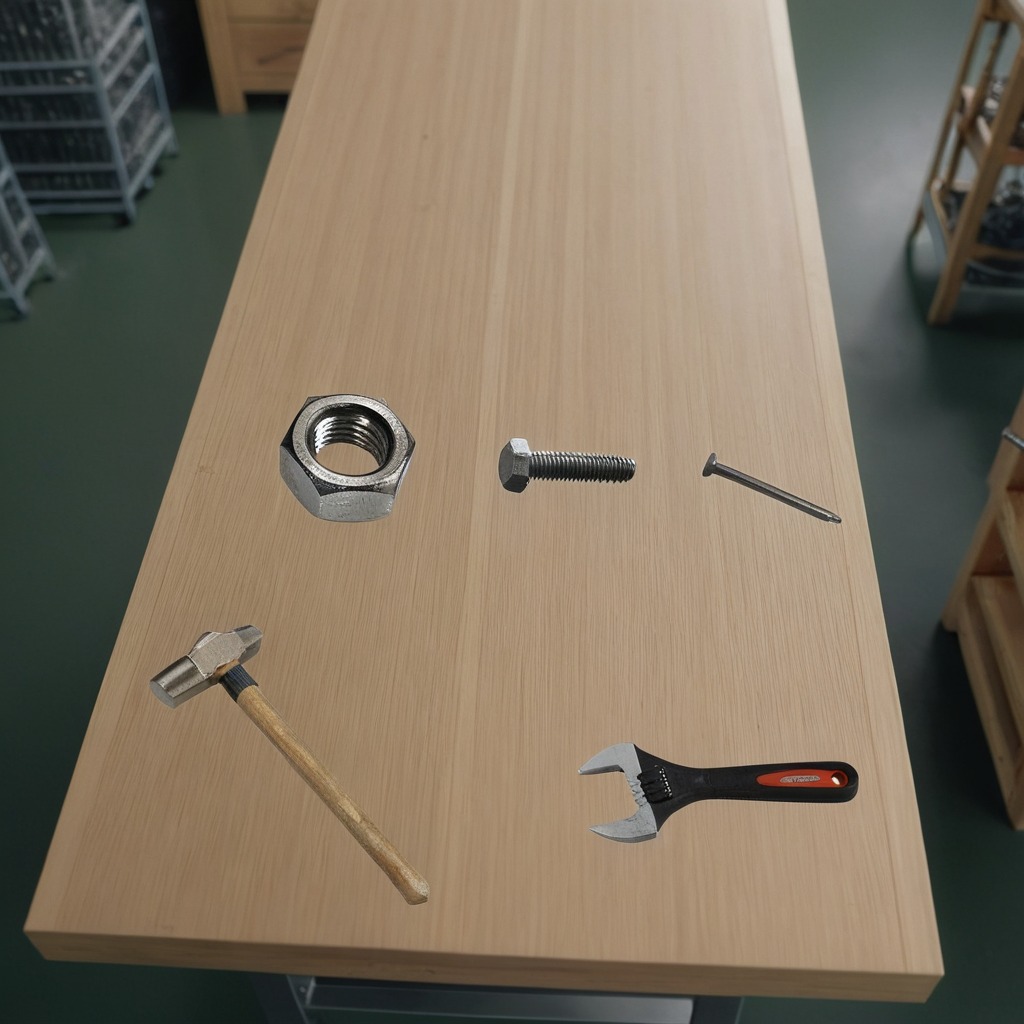
A hammer, a metal machine screw, a metal nut, and a wrench are lying on the workbench.